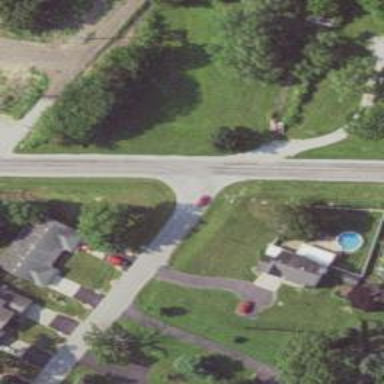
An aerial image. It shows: Road with stop sign.